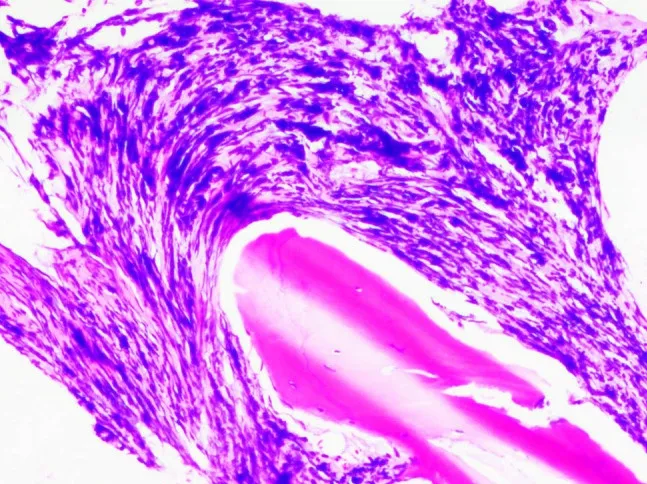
Histopathological findings of the BMB performed on case 2 showing moderate infiltration of cells between trabeculae (hematoxylin and eosin, 100x).
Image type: pathology (h&e)